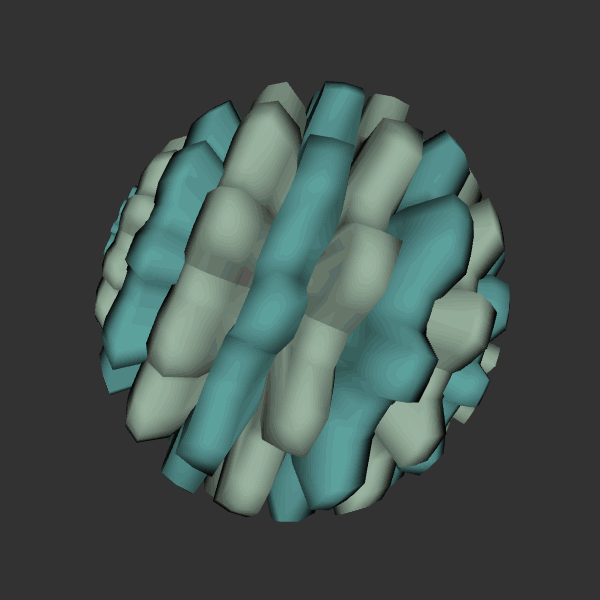
Background: dark